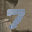
Label: 7